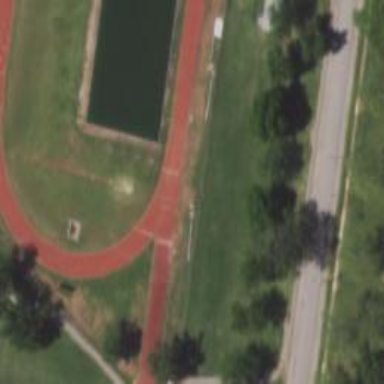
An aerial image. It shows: Track located within leisure land area.